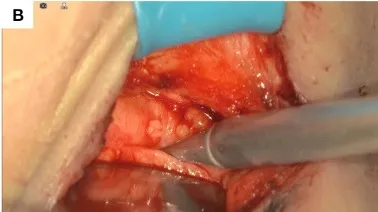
Summary of the main surgical steps. ; localization of the hemangioma before the opening of the periorbit using navigation.
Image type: medical_photograph (other_medical_photograph)